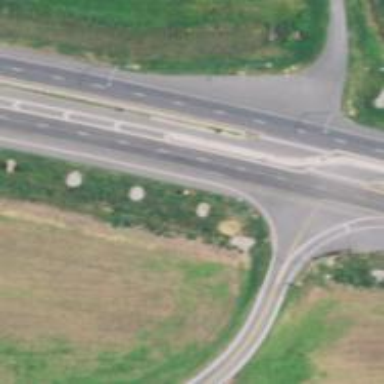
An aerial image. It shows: Trunk link highway.